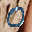
Label: 0